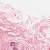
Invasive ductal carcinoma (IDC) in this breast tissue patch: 0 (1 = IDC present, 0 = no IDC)